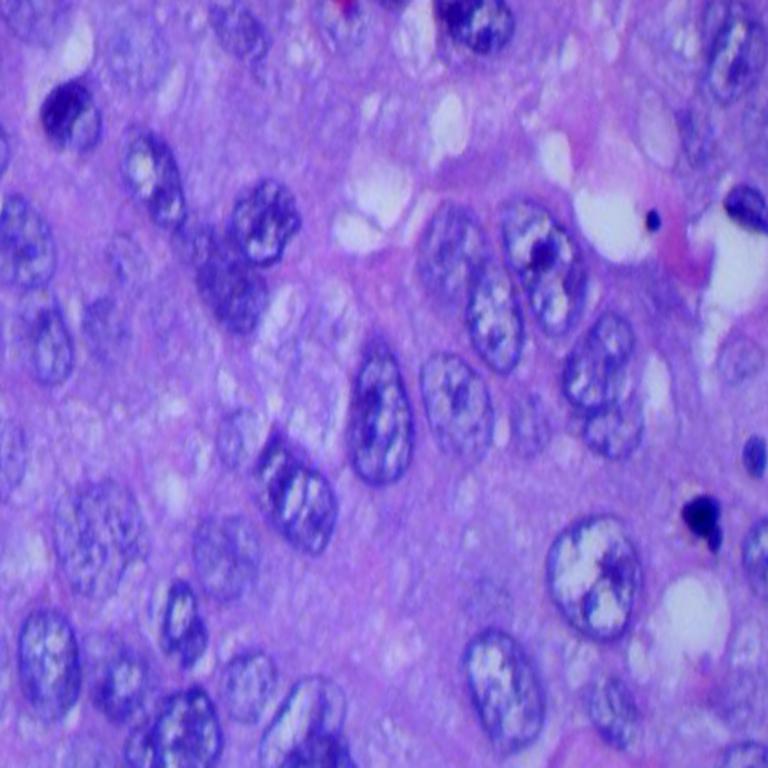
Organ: lung
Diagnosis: squamous carcinomas